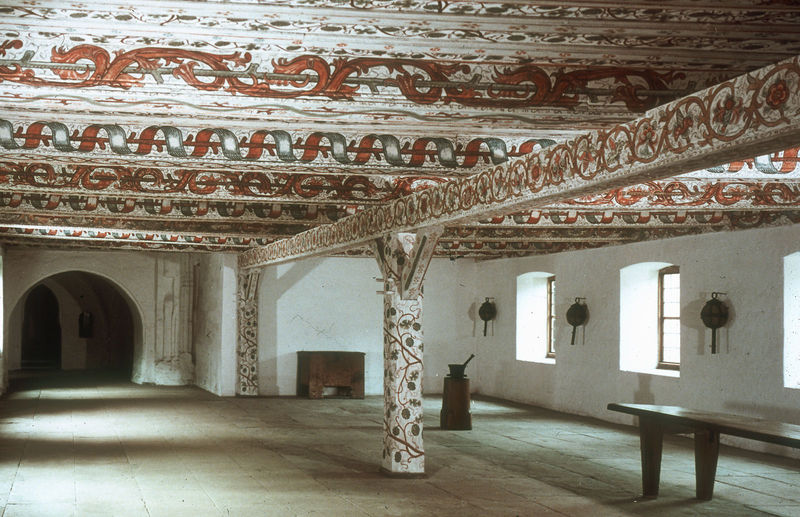
Titel: Kloster Wienhausen (Zisterzienserkloster)
Standort: Wienhausen (EU - D - Nds)
Schlagwörter: weiß, grün, fenster, hell, holz, raum, säule, tisch, haus, rot, malerei, decke, innen, ranken, kommode, bogen, tanzsaal, bank, saal, arch, column, red, white, window, arm, bench, black, gray, green, grey, interior, painting, room, table, wall, windows, ornamente, verzierung, decorative, pattern, balken, durchgang, floor, pot, wooden, tor, burg, kiste, wood, building, ribbon, light, steinboden, decoration, ornament, castle, shadow, schrein, desk, paintings, drache, photo, door, abstract, gebälk, arms, leaves, deckenmalerei, temple, walls, ceiling, pots, pfannen, cave, paint, space, pillar, dragon, doorway, pan, photograph, bemalte decke, nordisch, beams, knights, furniture, kitchen, s, f, folk, cellar, beam, deckenmalerrei, pans, grache, deckenmalereoi, holzdecke mittelalter, communtiy, tablewood